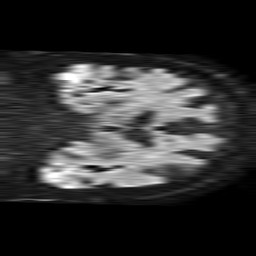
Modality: TRACE
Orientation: coronal
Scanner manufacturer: philips
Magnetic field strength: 1.5 T
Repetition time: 4.6 s
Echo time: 0.09059 s